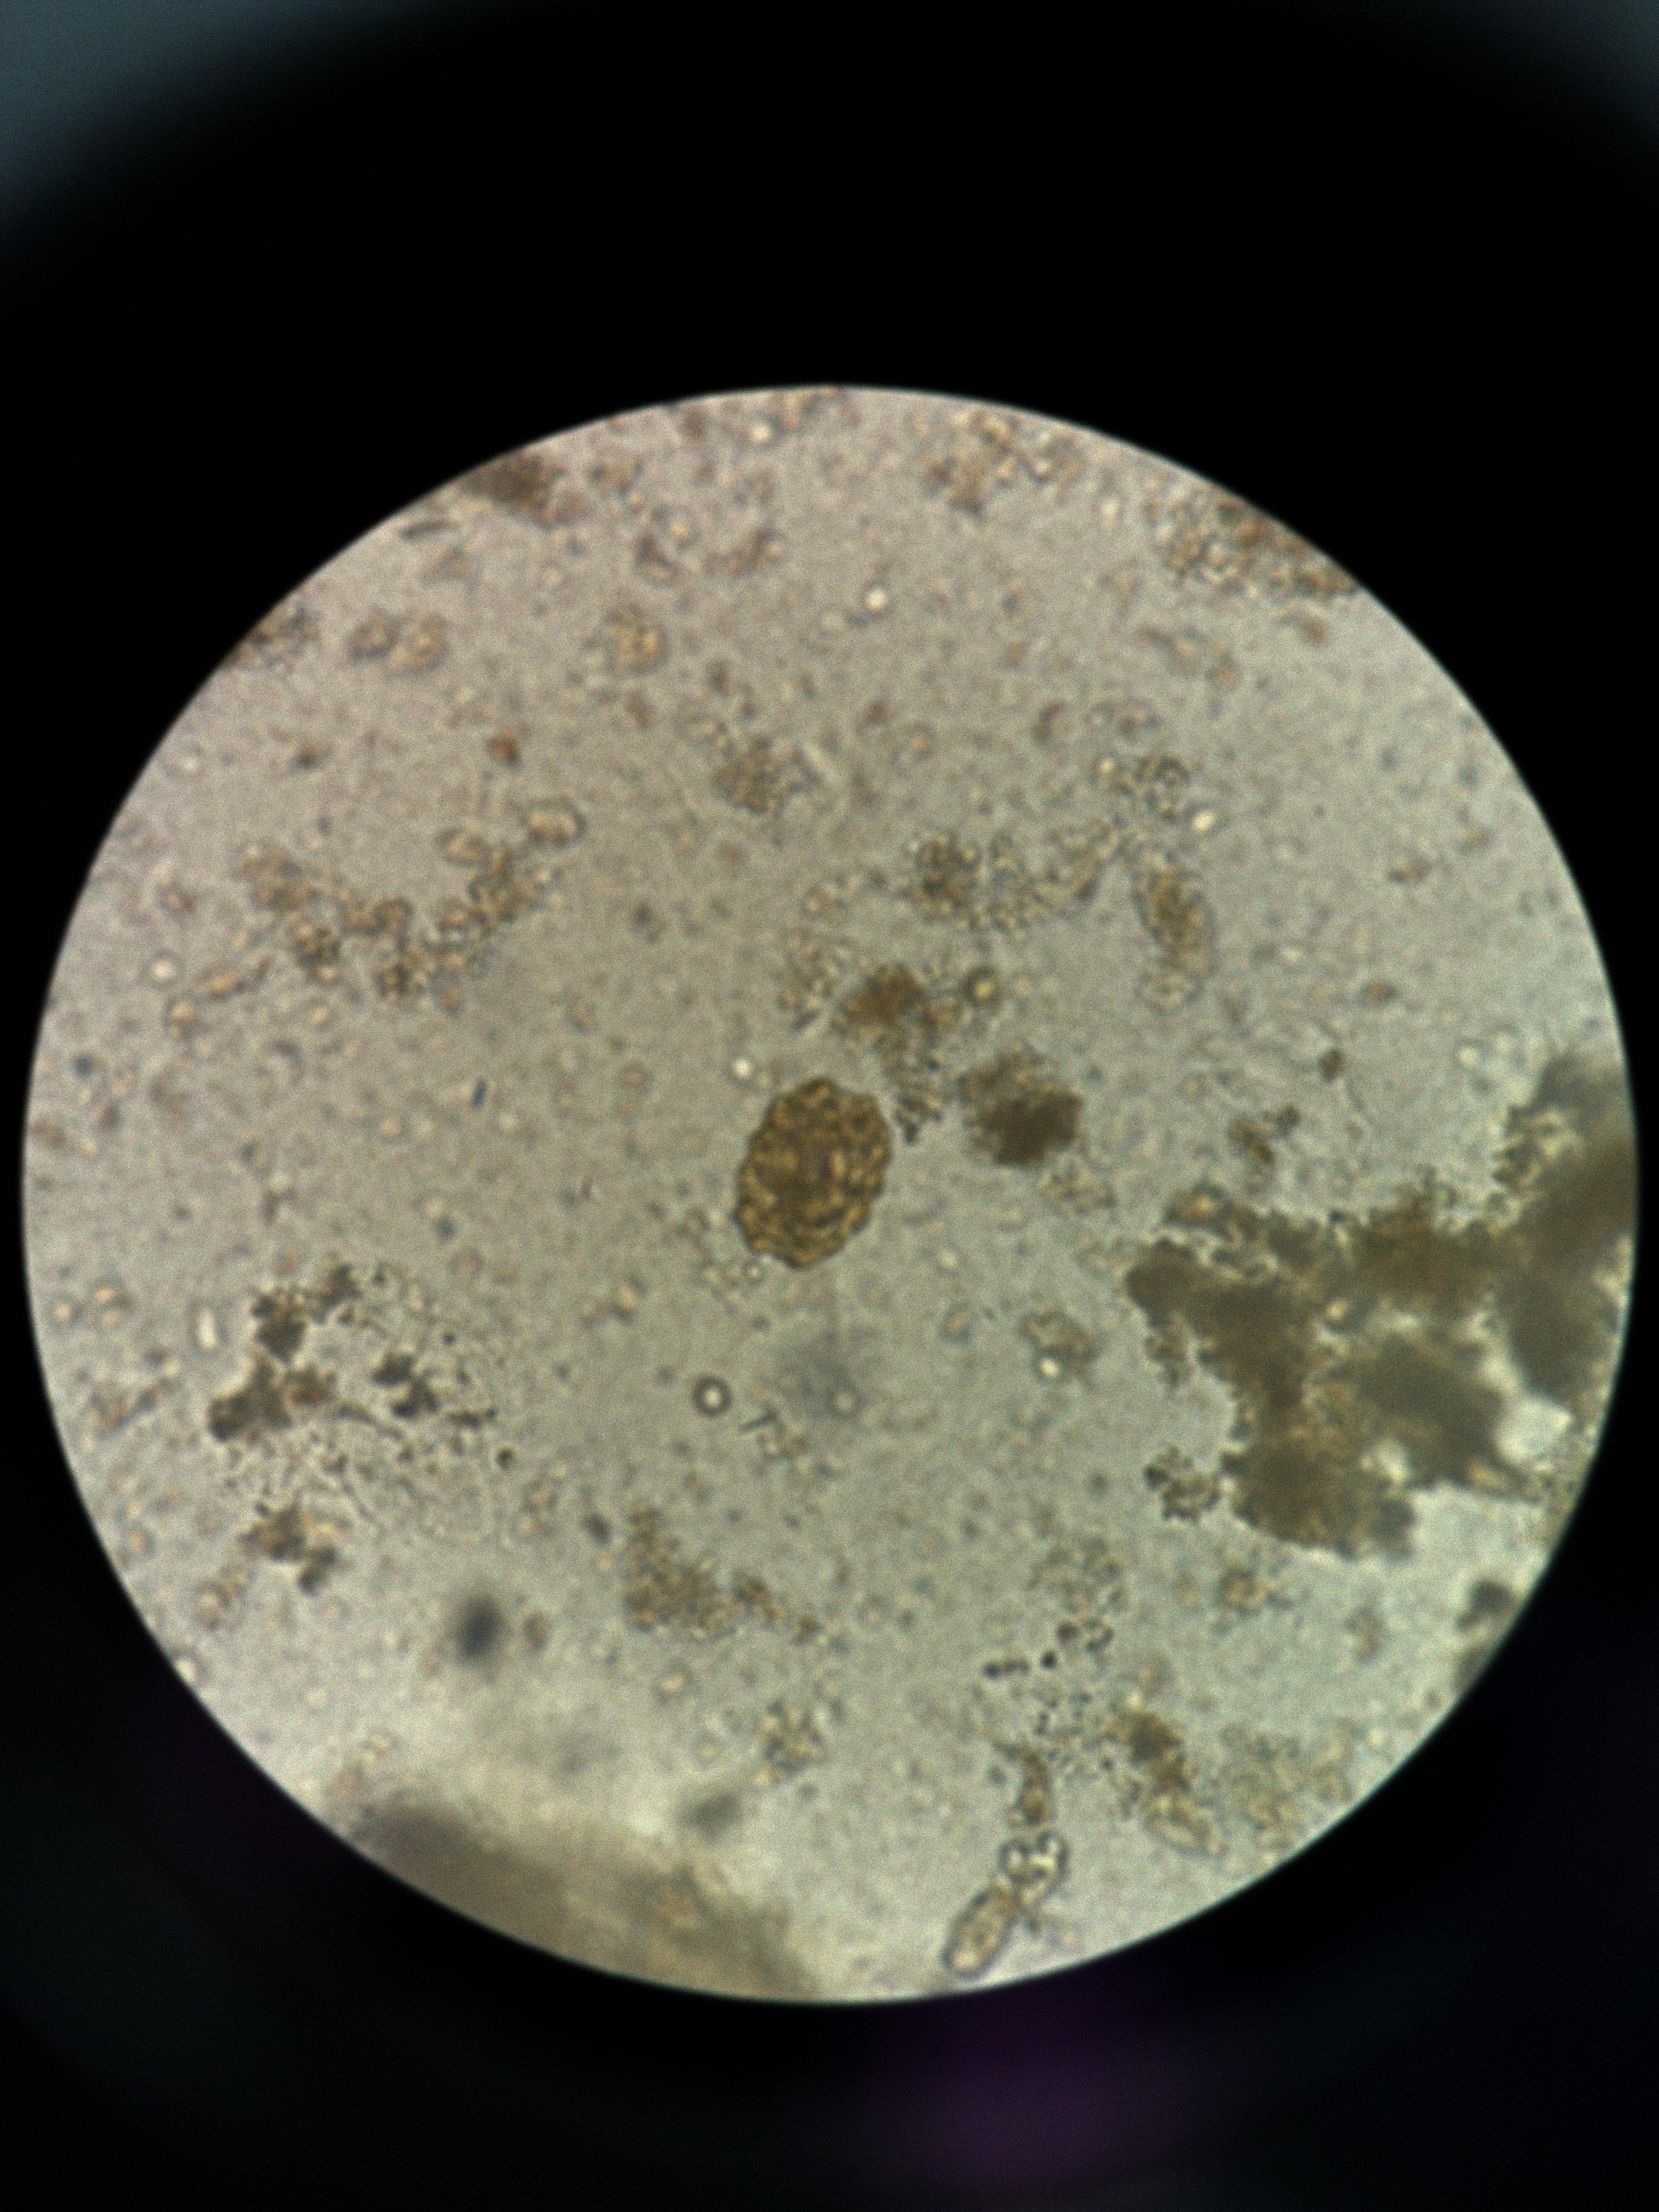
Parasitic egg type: Ascaris lumbricoides